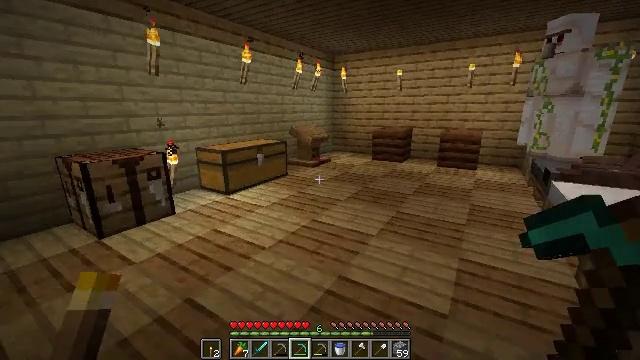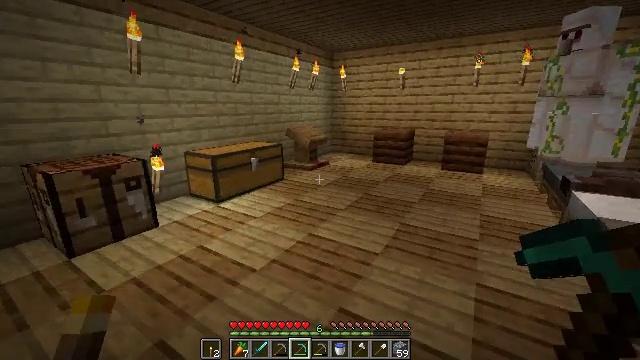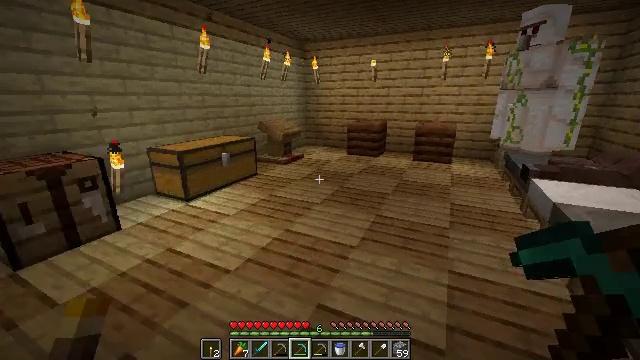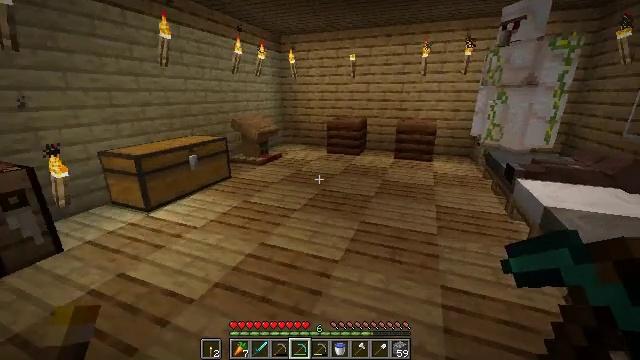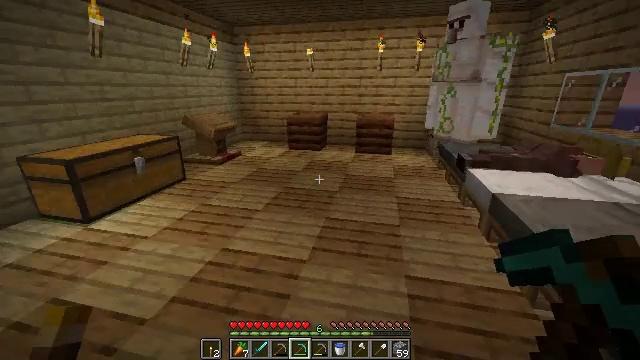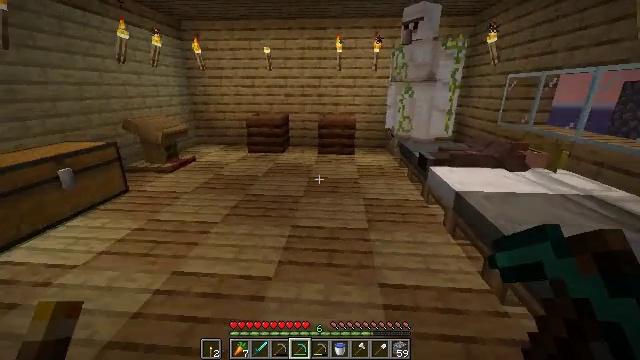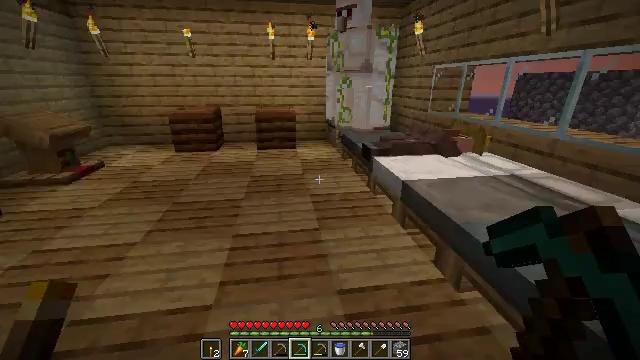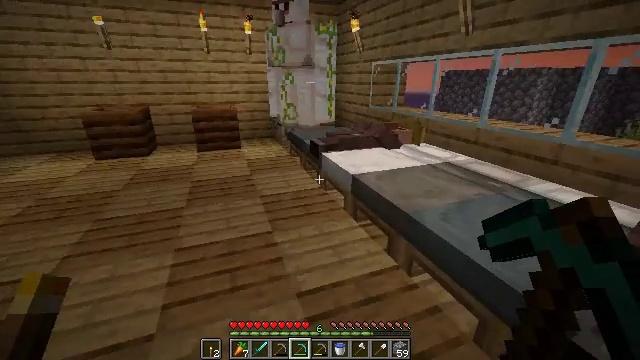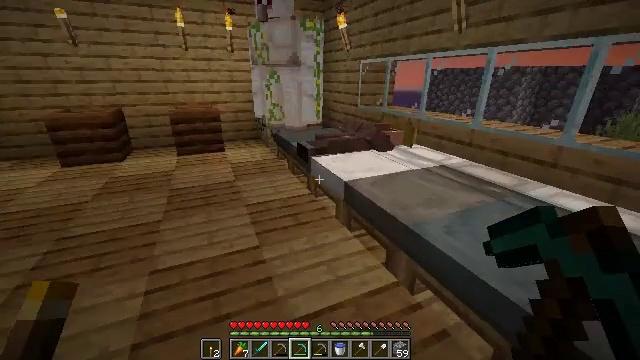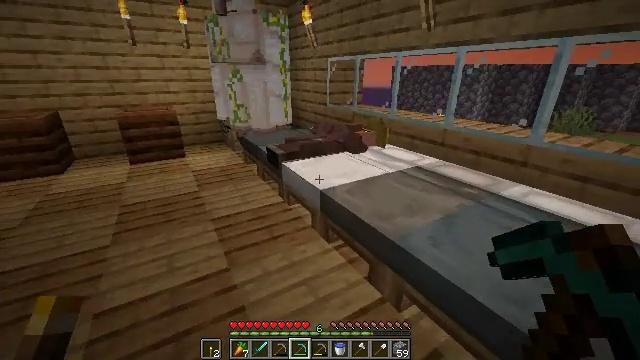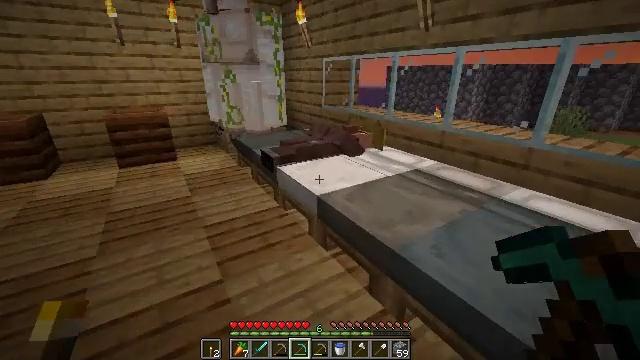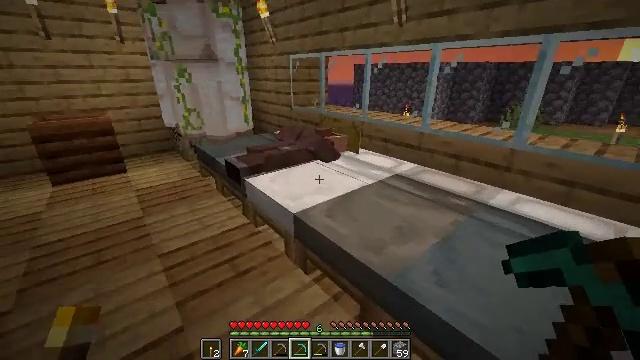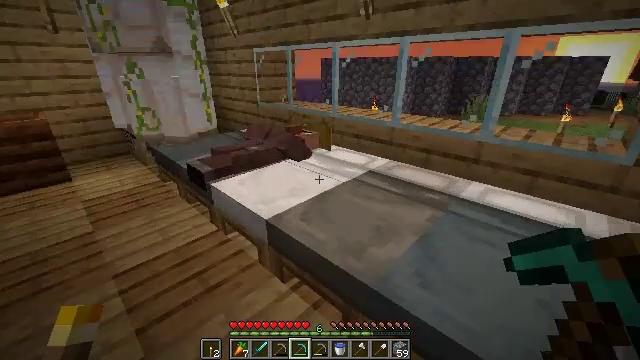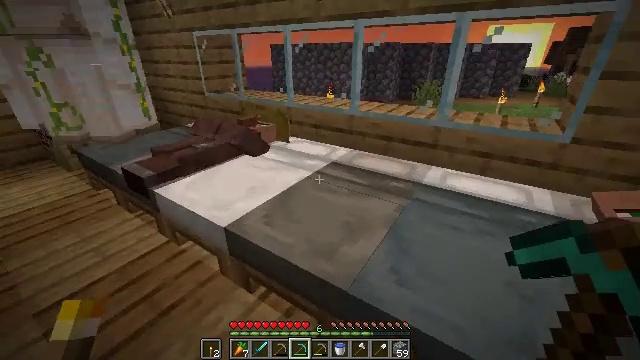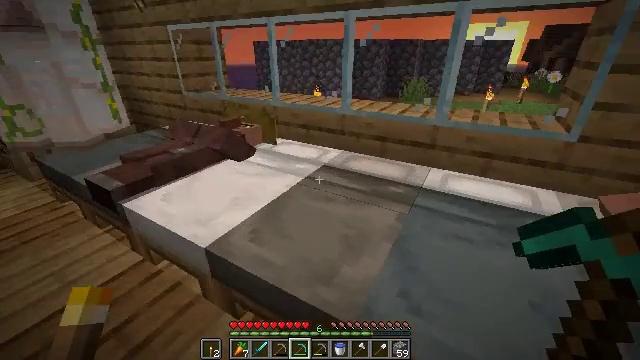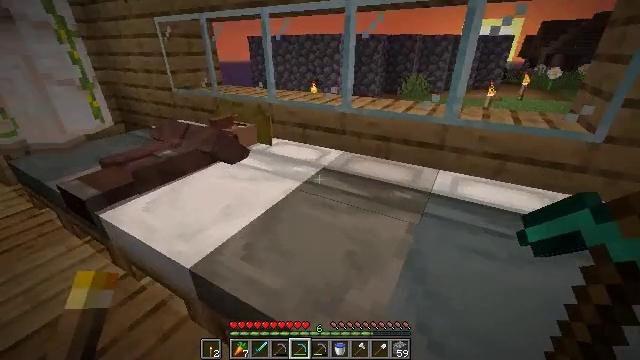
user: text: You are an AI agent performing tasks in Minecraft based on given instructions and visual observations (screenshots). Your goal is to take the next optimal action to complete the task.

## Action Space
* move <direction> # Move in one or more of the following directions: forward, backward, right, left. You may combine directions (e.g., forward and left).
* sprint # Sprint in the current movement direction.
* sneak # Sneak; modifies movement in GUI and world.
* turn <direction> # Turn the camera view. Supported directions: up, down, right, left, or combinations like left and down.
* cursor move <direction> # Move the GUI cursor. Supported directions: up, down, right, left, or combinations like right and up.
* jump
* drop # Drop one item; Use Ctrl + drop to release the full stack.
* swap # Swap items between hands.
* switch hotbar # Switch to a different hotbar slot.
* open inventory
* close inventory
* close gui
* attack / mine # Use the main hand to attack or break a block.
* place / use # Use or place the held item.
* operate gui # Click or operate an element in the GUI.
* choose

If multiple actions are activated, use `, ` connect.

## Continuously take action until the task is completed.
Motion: motion action
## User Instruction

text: Retrieve oak planks from the wooden block.
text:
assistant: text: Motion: move forward
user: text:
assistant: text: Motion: move forward, turn right and down
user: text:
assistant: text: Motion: move forward, turn right
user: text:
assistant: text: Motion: move forward, turn right and down
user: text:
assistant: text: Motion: move forward, turn right
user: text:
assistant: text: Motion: move forward, turn right and down
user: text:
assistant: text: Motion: move forward, turn right
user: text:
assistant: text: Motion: move forward, turn right
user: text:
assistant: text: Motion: move forward, turn right
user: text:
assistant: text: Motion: move forward, turn right
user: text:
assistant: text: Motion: move forward, turn right
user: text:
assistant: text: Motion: move forward, turn right and down
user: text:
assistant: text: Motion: move forward, turn right and down
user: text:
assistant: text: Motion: move forward, turn right
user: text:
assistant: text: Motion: move forward
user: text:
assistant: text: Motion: move forward
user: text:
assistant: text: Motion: move forward, turn right and down
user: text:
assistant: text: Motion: move forward, turn right and down
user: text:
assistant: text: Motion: move forward, turn right and down
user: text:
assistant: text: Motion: move forward, turn right and down
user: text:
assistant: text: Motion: move forward
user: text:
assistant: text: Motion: turn right and down
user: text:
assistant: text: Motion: turn right and down
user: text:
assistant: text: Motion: turn down
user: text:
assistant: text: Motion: turn down
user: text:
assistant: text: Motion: turn down
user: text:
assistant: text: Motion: turn down
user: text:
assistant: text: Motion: turn down
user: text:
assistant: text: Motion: turn down
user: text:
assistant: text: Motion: turn down